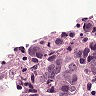
Metastatic tissue present: yes